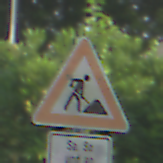
Verkehrszeichen: Arbeitsstelle
Zusatzzeichen unten: ZeitangabenMitBeschraenkungAufWochentage9
Umgebung: Outdoor, Urban
Tageszeit: MorningAfternoon
Wetter: PartlyCloudy
Licht: Natural
Jahreszeit: NotSpecified
Kontrast: LowContrast